Fundus camera: zeiss
Shooting center: fovea
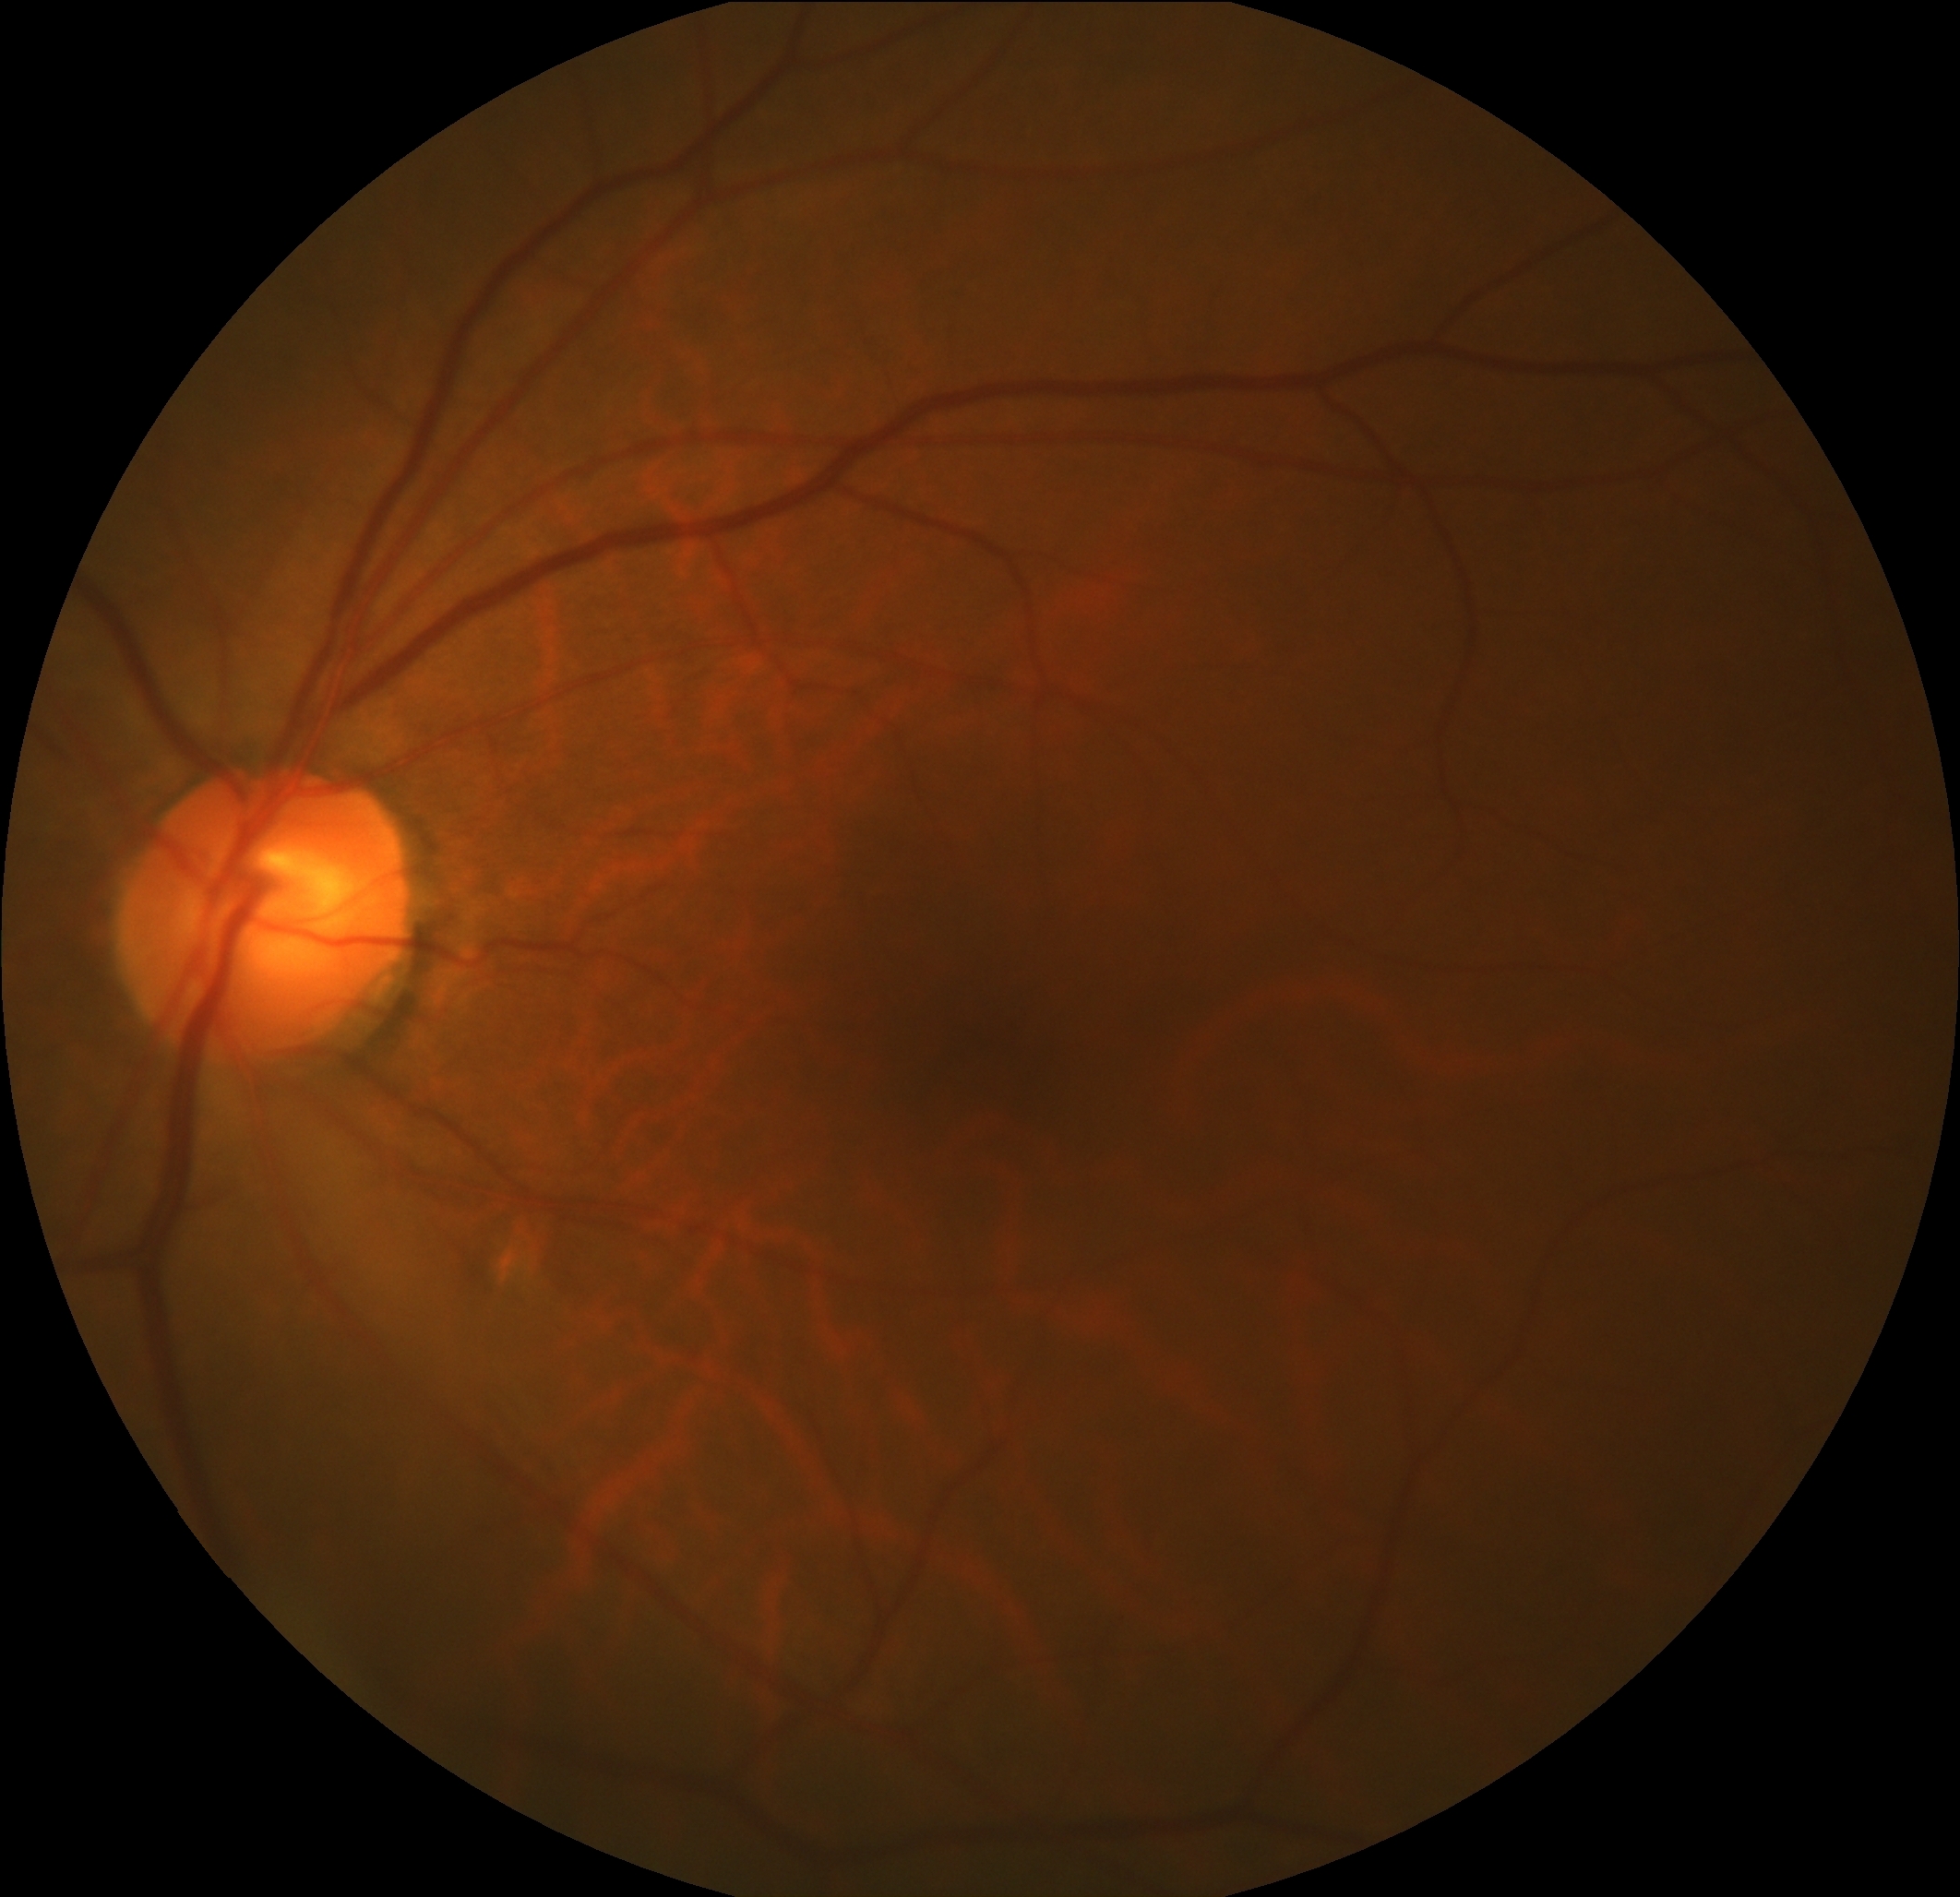
Pathologic myopia: no
Patchy retinal atrophy: absent
Retinal detachment: absent